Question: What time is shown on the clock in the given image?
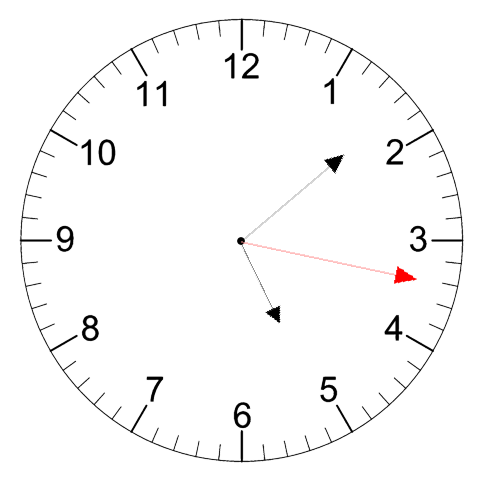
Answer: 05:08:17